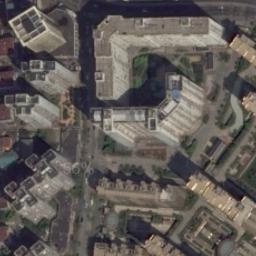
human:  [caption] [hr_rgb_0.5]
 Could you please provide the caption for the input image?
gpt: In a business district there are many tall buildings of different shapes and several roads with many cars and many trees .

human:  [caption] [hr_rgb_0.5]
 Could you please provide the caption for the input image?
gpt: The commercial area is consist of many tall buildings .

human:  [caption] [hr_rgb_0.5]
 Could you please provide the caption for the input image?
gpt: The road is very narrow in the picture .

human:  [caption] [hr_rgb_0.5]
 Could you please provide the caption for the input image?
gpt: A commercial area has some high-rise buildings of different shapes and some roads go through the commercial area .

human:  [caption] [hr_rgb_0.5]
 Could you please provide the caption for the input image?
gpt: There are some buildings along the streets on a commercial area .